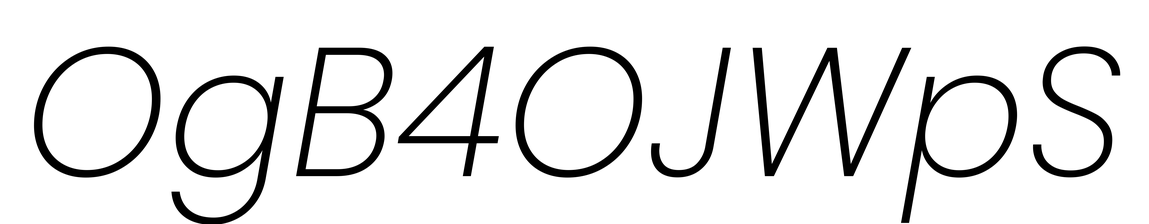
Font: Poppins-ExtraLightItalic